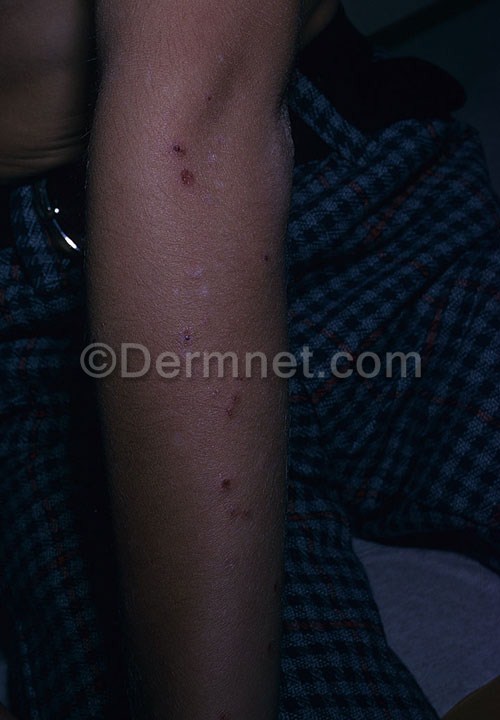
Disease: Bullous Disease Photos